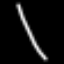
Label: line